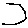
Label: hexagon